Aerial crown-view tile of a tropical tree (Barro Colorado Island, Panama), acquired 20250915:
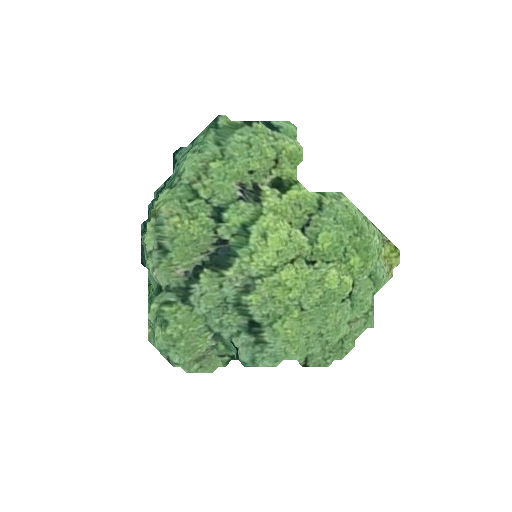
Species: Aspidosperma desmanthum
GBIF accepted scientific name: Aspidosperma desmanthum
Crown area: 67.229 m²